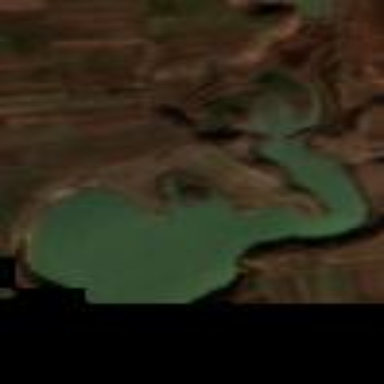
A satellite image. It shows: Pond with water.